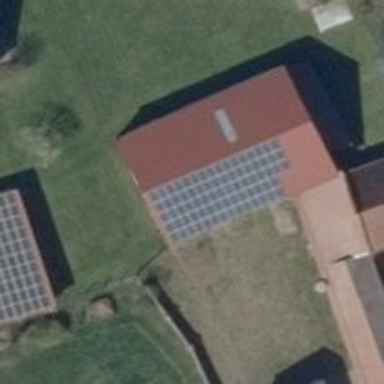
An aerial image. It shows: Solar photovoltaic panel generator producing electricity as small installation.